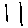
Label: line